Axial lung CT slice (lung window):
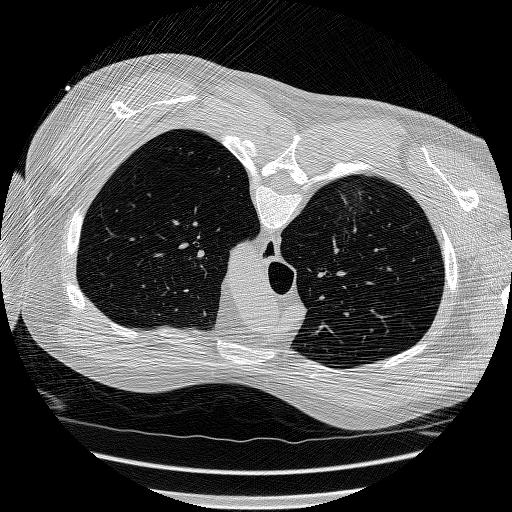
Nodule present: no